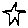
Label: star